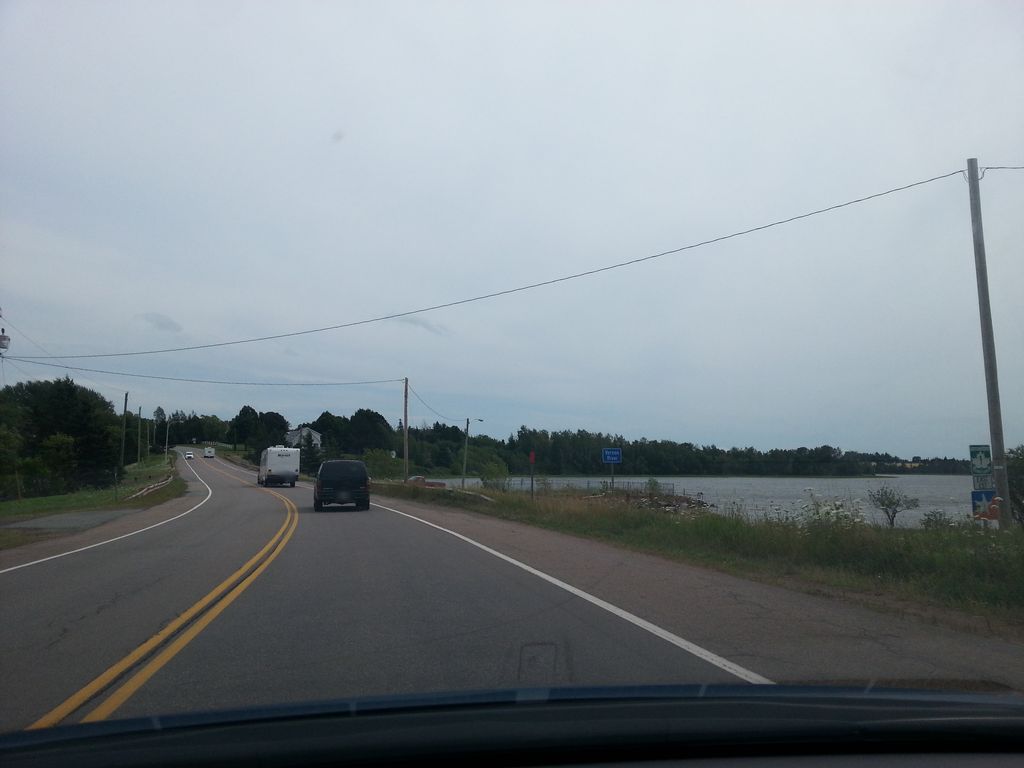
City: charlottetown